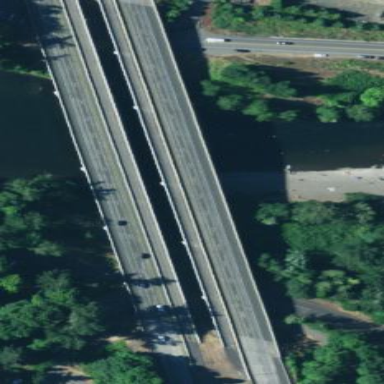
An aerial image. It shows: Bridge that is man-made.